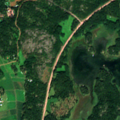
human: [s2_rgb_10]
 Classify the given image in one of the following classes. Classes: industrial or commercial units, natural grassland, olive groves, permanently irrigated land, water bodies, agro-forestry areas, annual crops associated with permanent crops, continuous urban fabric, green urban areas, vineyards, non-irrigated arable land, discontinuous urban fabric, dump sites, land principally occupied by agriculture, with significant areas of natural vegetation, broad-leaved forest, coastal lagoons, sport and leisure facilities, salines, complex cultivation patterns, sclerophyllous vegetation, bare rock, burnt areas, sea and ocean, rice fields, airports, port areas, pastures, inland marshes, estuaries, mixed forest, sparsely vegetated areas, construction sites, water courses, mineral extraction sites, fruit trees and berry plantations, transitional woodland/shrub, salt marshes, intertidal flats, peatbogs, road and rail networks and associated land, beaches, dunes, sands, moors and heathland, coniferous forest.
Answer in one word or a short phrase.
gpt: land principally occupied by agriculture, with significant areas of natural vegetation, coniferous forest, mixed forest, sea and ocean